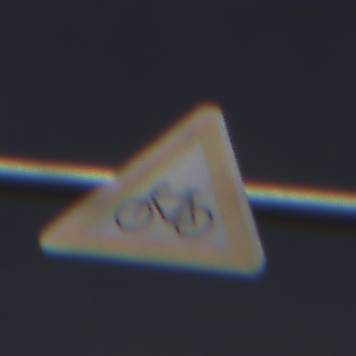
Verkehrszeichen: RadverkehrRechts
Umgebung: Outdoor, Nature
Tageszeit: MorningAfternoon
Wetter: PartlyCloudy
Licht: Natural
Jahreszeit: NotSpecified
Kontrast: HighContrast